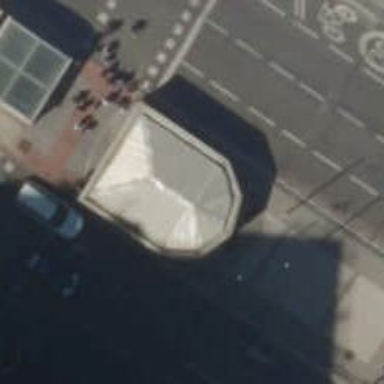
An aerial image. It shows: Subway entrance.